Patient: sex M, age 83
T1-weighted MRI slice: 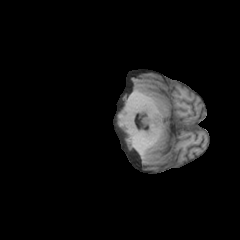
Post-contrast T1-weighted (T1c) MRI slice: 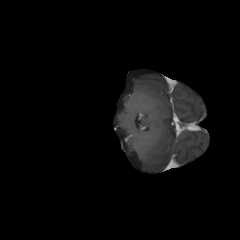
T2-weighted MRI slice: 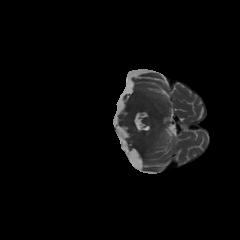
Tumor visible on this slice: no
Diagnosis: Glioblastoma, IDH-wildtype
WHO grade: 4